Field crop: maize
Growth stage: 2
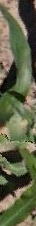
Species: maize